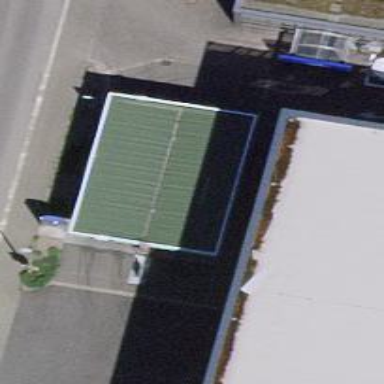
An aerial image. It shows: Fuel station.